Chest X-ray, AP view. Patient: 61 years old, sex F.
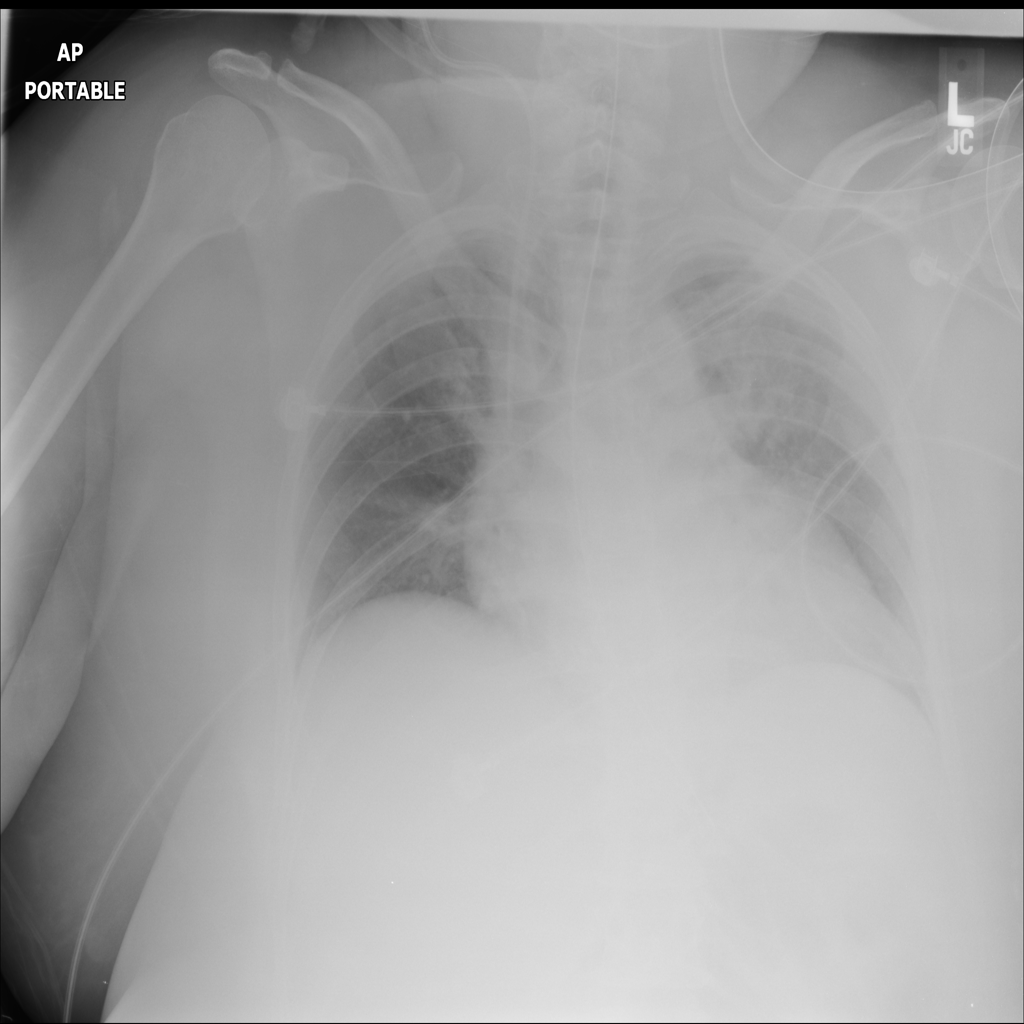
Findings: No Finding